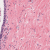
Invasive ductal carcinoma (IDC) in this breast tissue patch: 0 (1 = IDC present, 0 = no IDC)